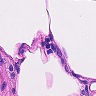
Metastatic tissue present: no